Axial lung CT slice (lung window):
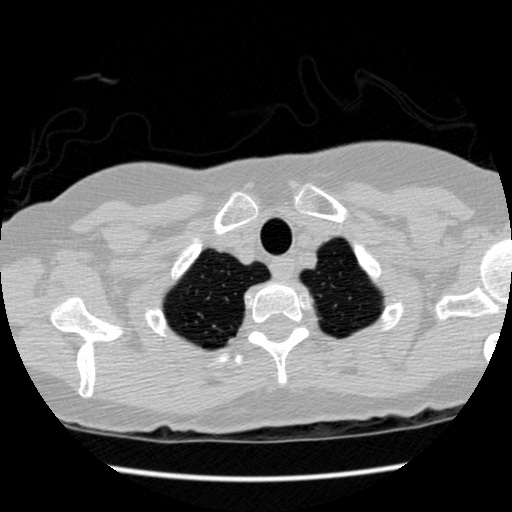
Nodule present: no